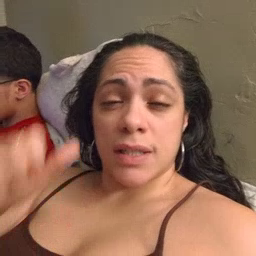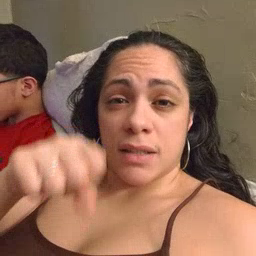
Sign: yes